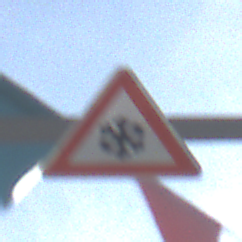
Verkehrszeichen: SchneeOderEisglaette
Umgebung: Outdoor, Special
Tageszeit: MorningAfternoon
Wetter: PartlyCloudy
Licht: Natural
Jahreszeit: NotSpecified
Kontrast: HighContrast